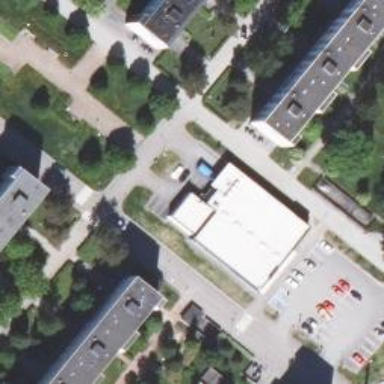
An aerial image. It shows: Retail building.